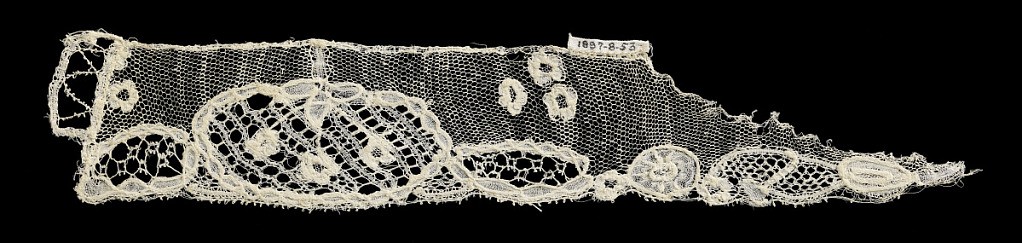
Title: Fragment
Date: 18th century
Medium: linen Technique: bobbin lace with needle ground
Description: Border fragment with oval reserve areas filled with openwork stitches and tiny rosettes scattered on ground.